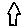
Label: house